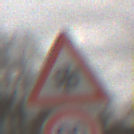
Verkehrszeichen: SchneeOderEisglaette
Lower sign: Geschwindigkeit90
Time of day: Midday
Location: Outdoor (Nature)
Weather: Overcast
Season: NotSpecified
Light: Natural